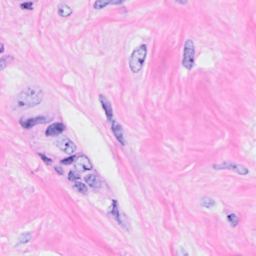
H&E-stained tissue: Breast